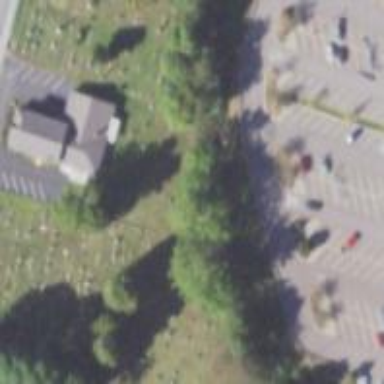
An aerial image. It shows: Cemetery.